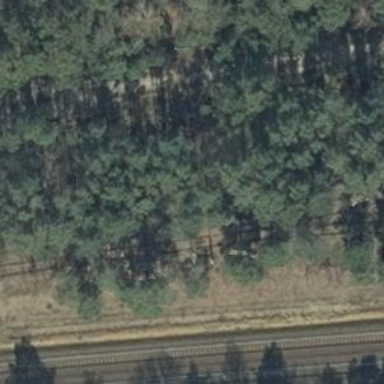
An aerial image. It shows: Railway switch.